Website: walmart
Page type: receipt
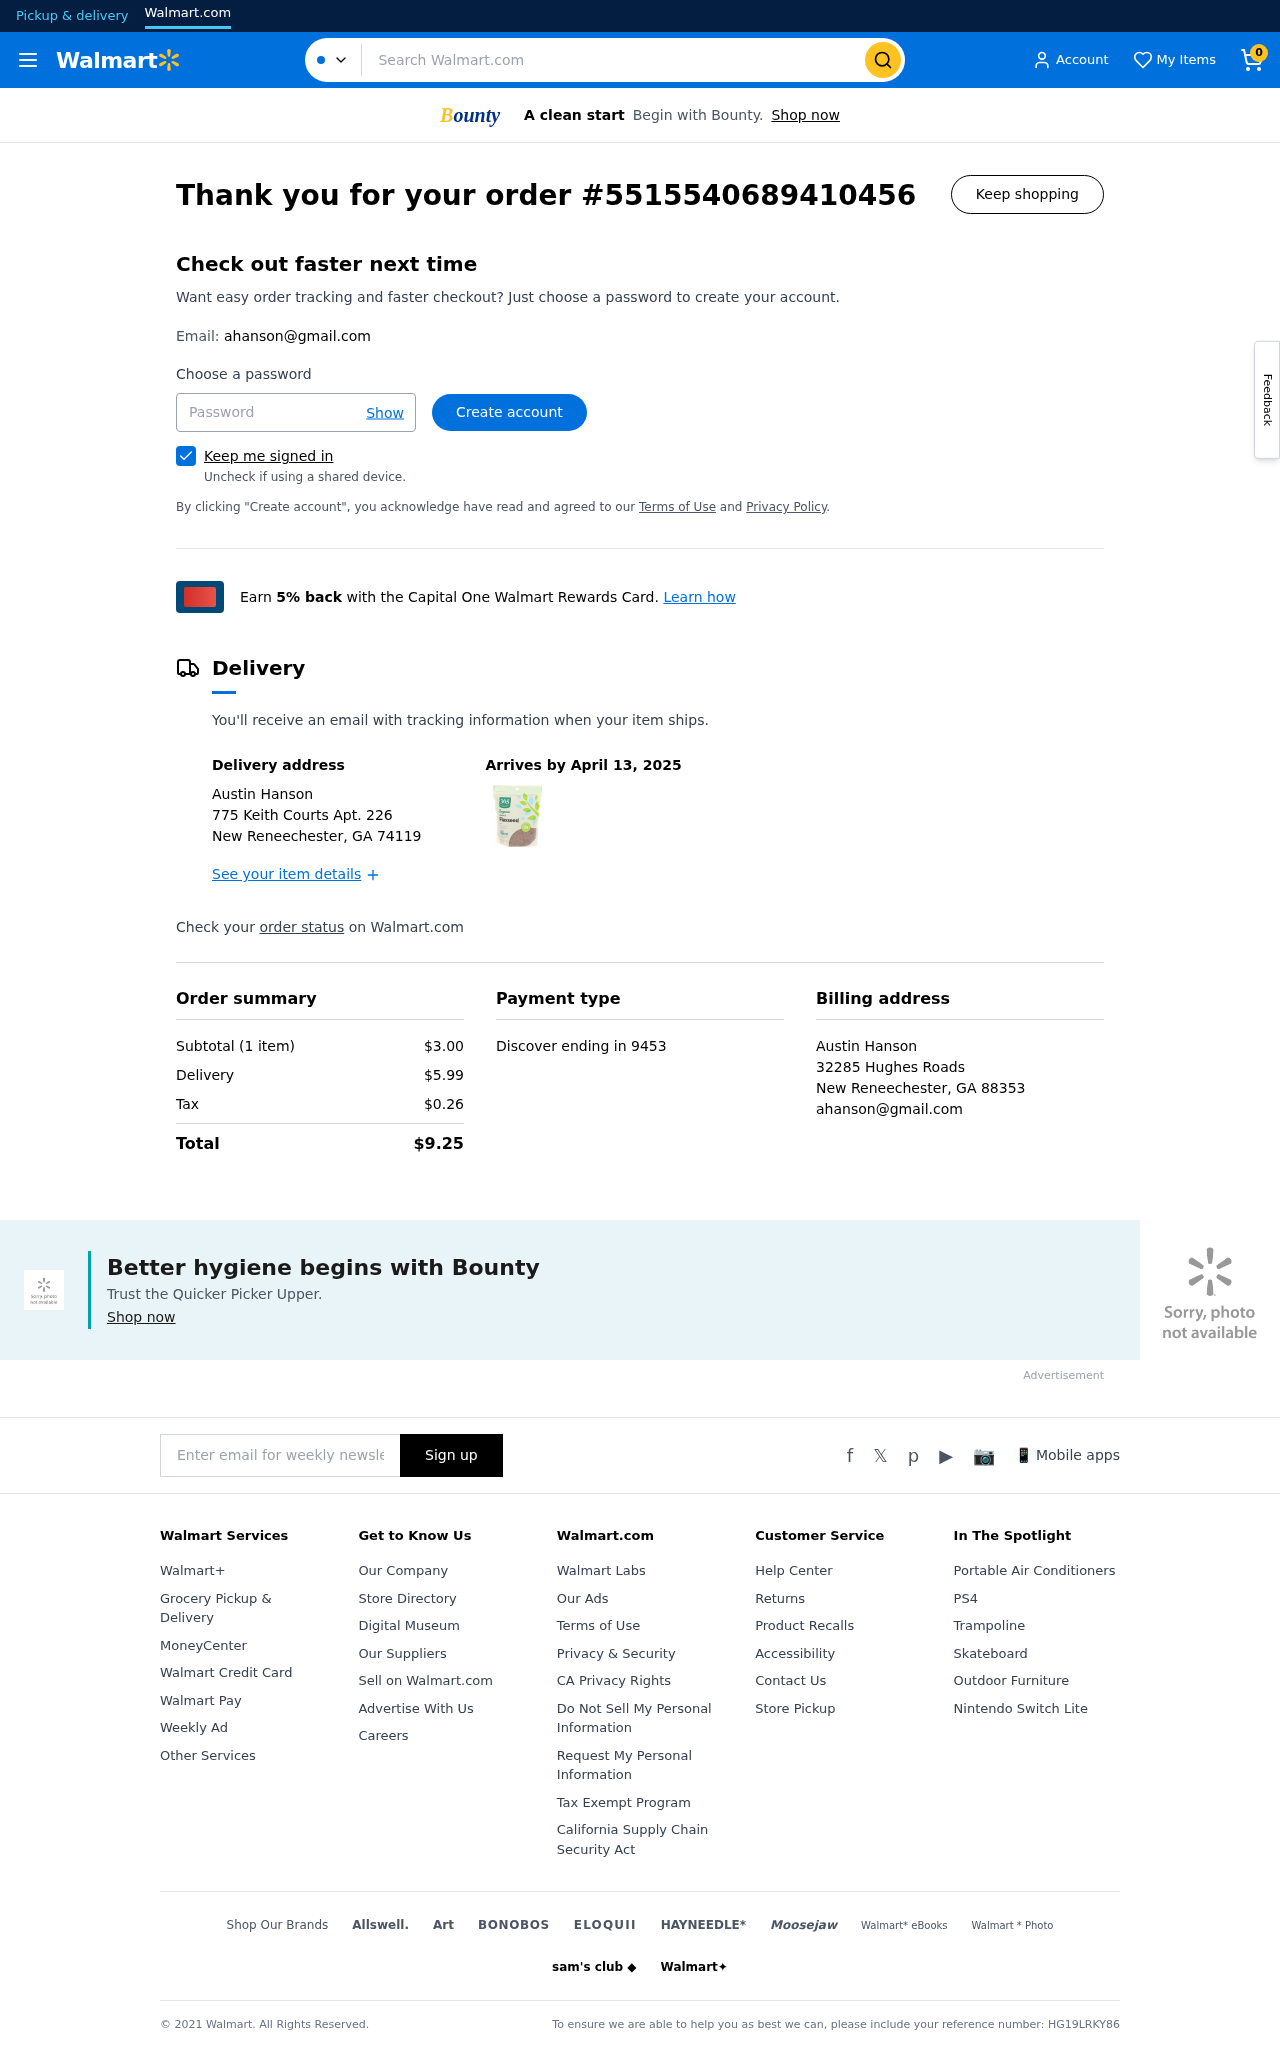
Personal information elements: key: PII_CARD_LAST4
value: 9453
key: PII_CARD_TYPE
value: Discover
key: PII_CITY_STATE_ZIP
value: New Reneechester, GA 74119
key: PII_CITY_STATE_ZIP2
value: New Reneechester, GA 88353
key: PII_EMAIL
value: ahanson@gmail.com
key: PII_EMAIL2
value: ahanson@gmail.com
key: PII_FULLNAME
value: Austin Hanson
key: PII_FULLNAME2
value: Austin Hanson
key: PII_STREET
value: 775 Keith Courts Apt. 226
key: PII_STREET2
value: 32285 Hughes Roads
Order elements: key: ORDER_NUM_ITEMS
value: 0
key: ORDER_ID
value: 5515540689410456
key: ORDER_DELIVERY_DATE
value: April 13, 2025
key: ORDER_NUM_ITEMS
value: Subtotal (1 item)
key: ORDER_SUBTOTAL
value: $3.00
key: ORDER_SHIPPING_COST
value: $5.99
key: ORDER_TAX
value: $0.26
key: ORDER_TOTAL
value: $9.25
Search elements: key: HEADER_SEARCH
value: Search Walmart.com